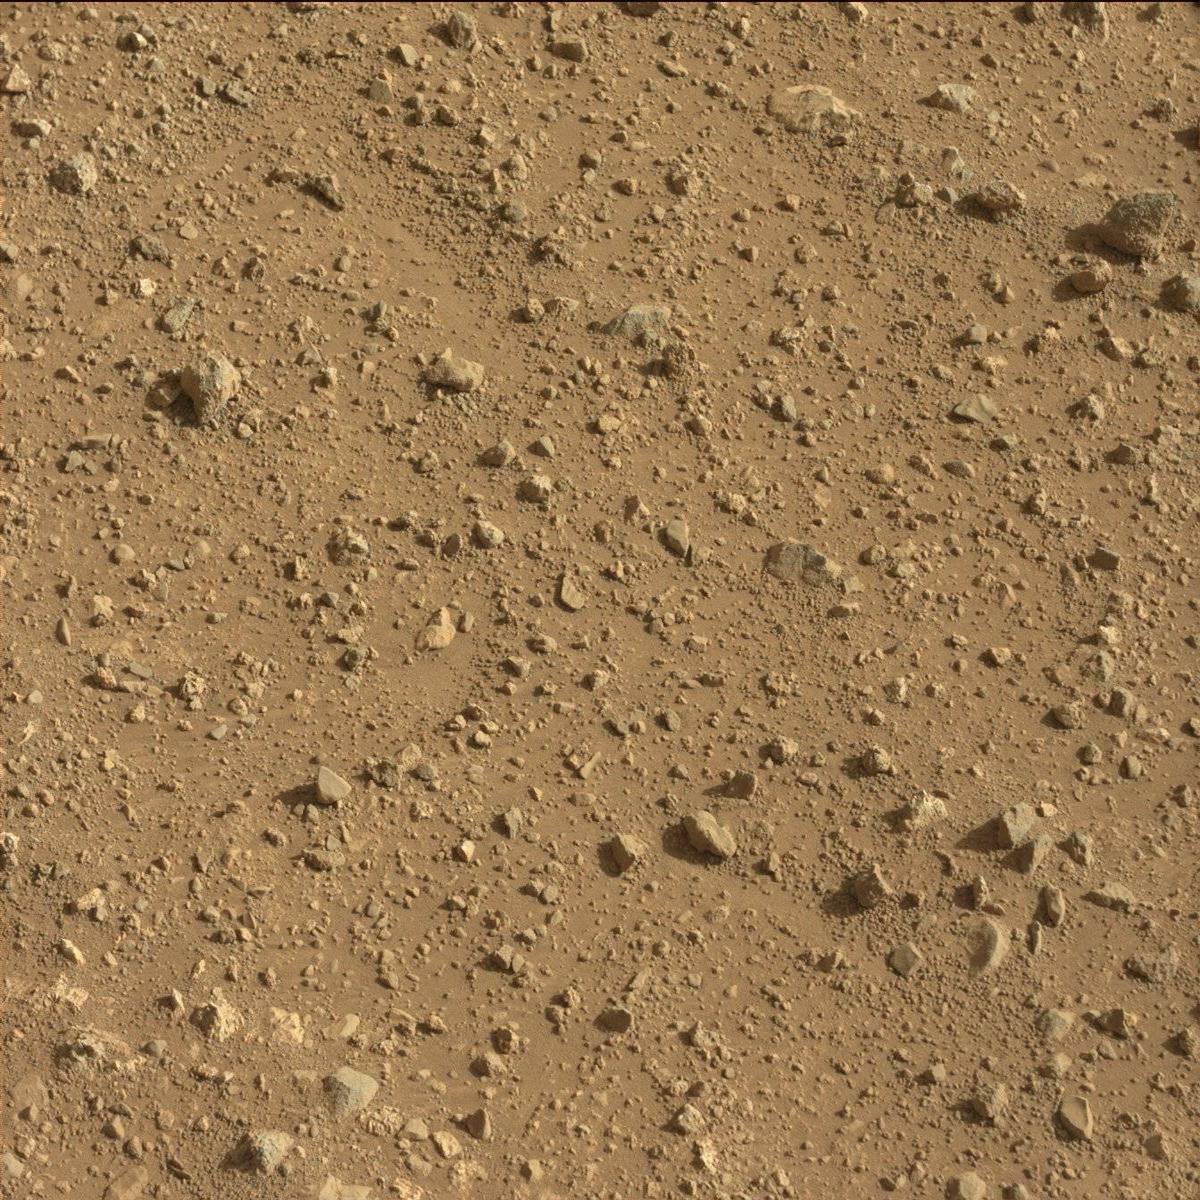
Terrain classes present: Bedrock, Rock, Sand / Soil